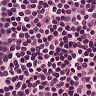
Metastatic tissue present: no